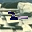
Label: 2